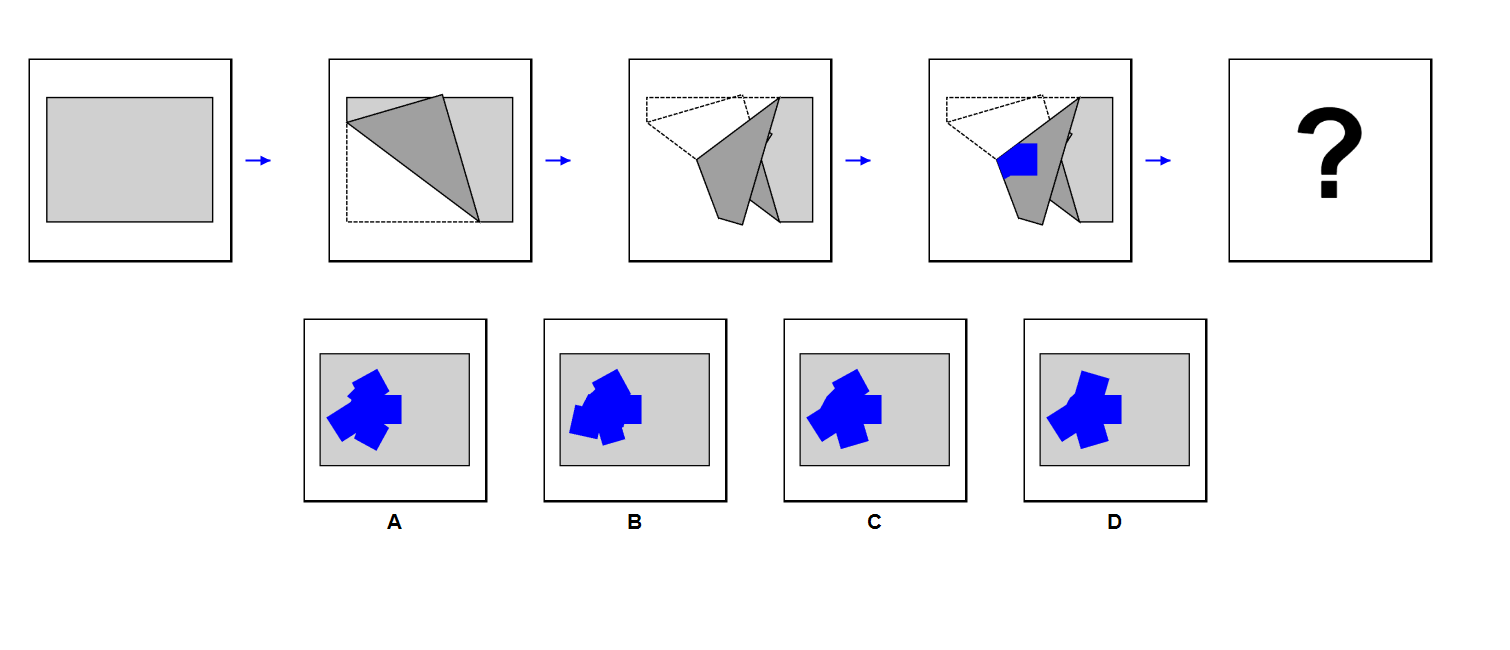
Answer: D